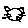
Label: cat